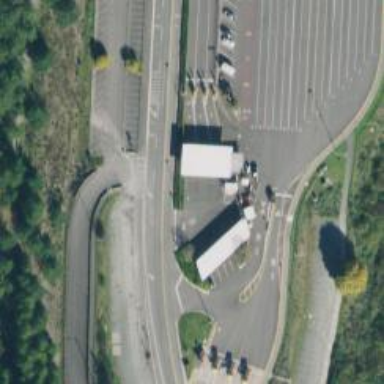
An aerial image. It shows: Border control barrier.